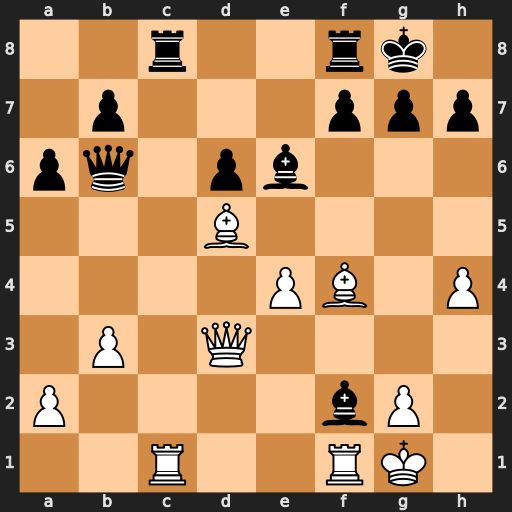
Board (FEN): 2r2rk1/1p3ppp/pq1pb3/3B4/4PB1P/1P1Q4/P4bP1/2R2RK1
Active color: w
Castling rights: -
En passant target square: -
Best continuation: Rxf2 Rxc1+ Bxc1